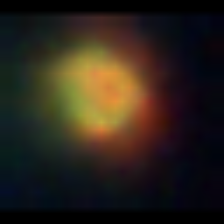
Taxon: NanoPlankton
Group: Other